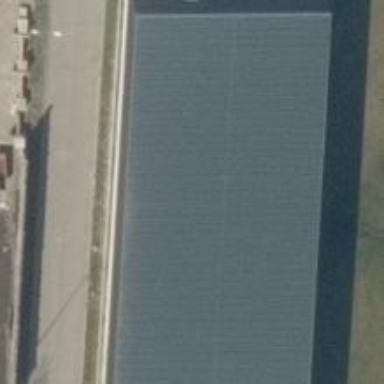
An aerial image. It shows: Industrial building with flat roof.